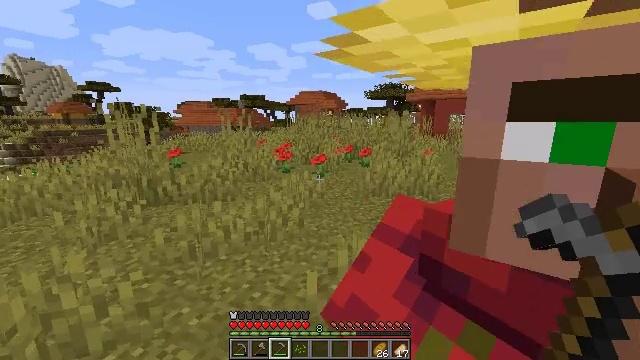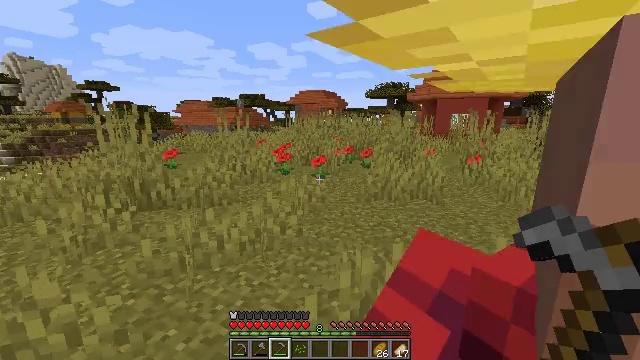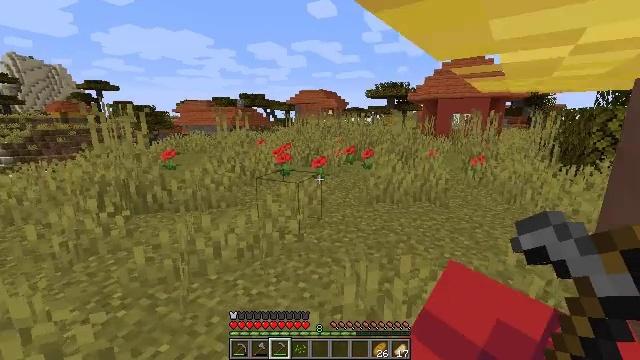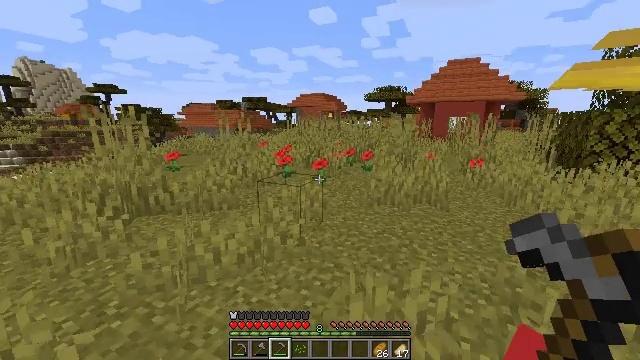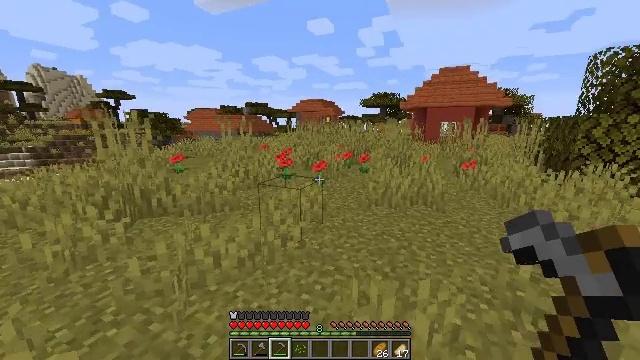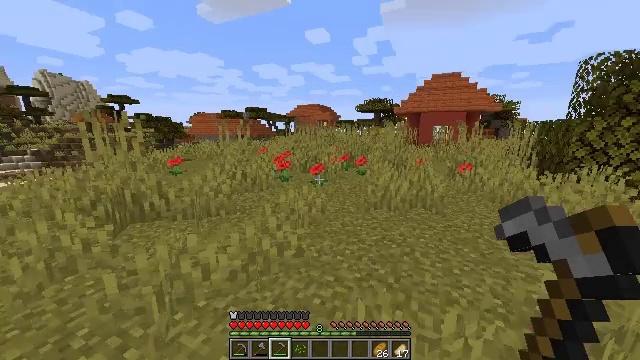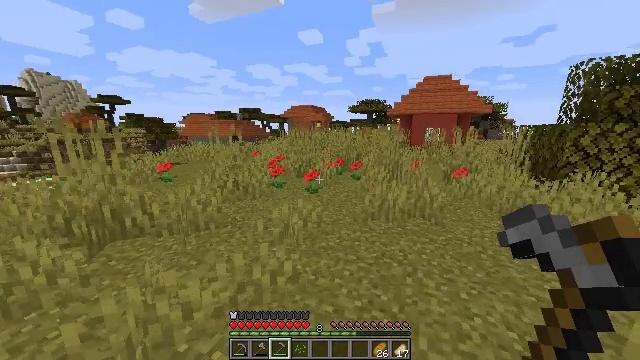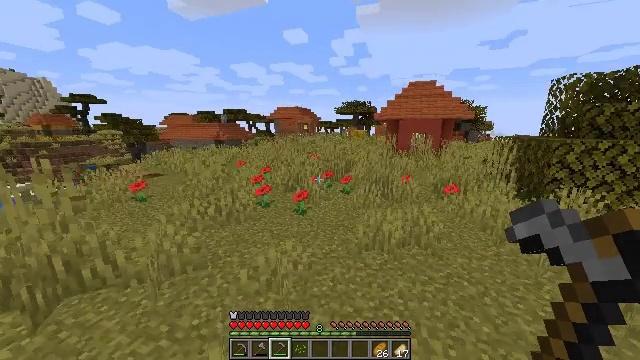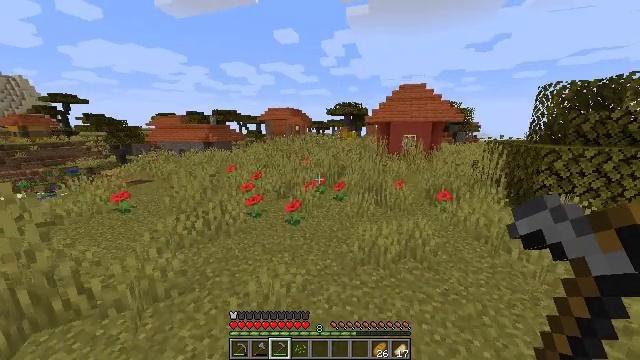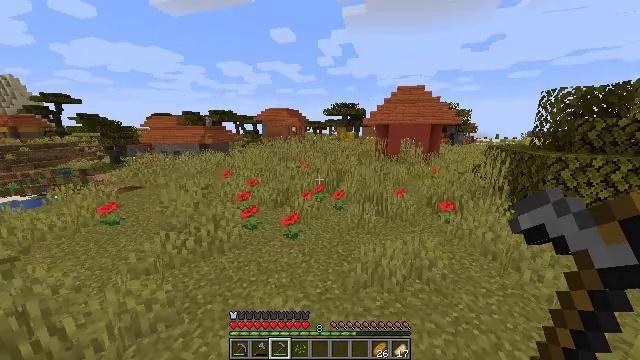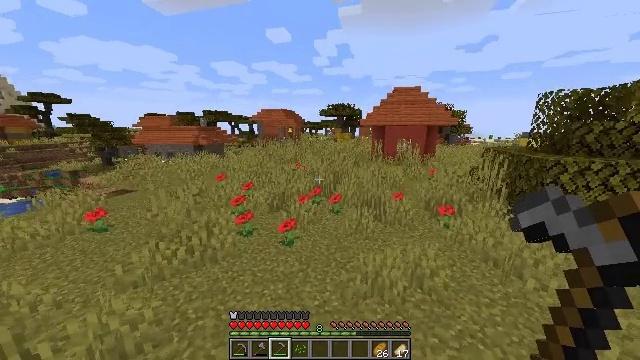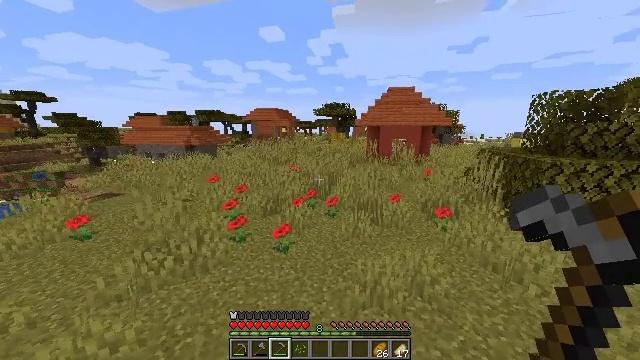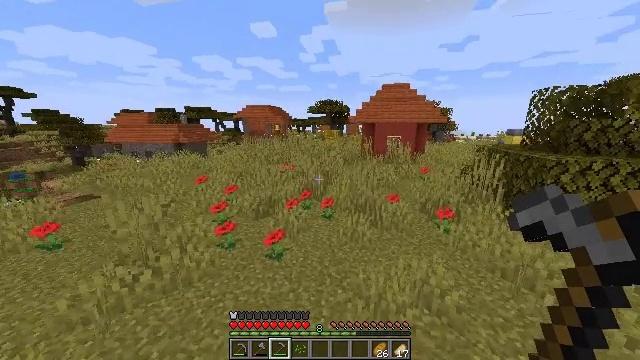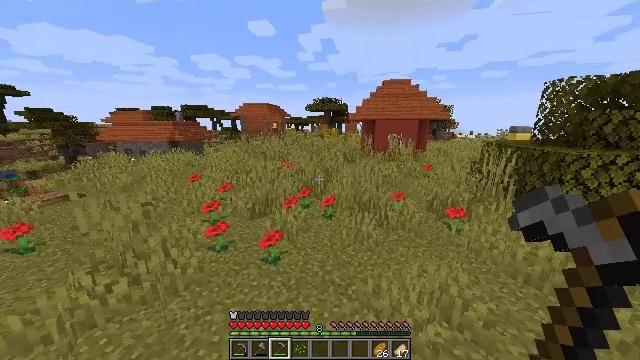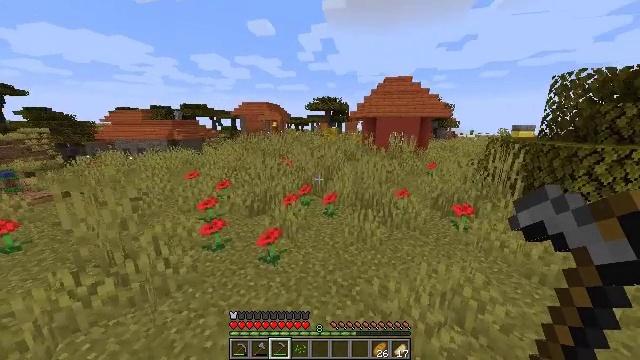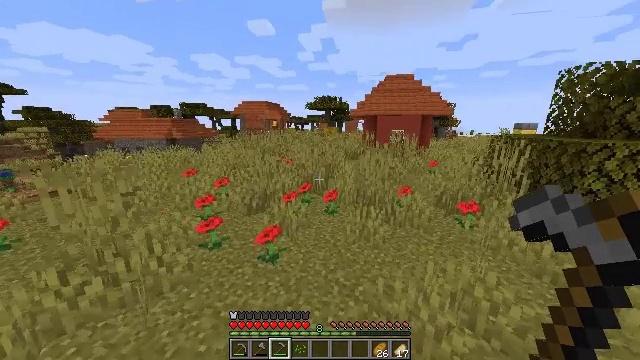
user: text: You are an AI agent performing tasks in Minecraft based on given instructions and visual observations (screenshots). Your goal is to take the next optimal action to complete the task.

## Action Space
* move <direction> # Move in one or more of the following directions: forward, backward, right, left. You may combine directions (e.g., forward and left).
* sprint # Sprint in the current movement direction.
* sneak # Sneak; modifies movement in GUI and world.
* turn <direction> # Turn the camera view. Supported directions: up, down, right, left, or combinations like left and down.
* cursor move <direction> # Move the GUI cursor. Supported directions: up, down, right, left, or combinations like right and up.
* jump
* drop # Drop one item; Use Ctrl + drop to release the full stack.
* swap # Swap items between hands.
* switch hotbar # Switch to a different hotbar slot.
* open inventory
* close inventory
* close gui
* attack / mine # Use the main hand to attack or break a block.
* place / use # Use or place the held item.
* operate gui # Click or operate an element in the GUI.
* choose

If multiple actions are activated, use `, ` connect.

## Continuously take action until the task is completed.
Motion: motion action
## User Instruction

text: Harvest hay blocks from the village.
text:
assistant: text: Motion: move forward
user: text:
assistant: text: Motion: move forward, sprint
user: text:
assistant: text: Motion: move forward, sprint
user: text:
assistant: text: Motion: move forward, sprint
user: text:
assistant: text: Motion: move forward, sprint
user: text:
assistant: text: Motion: move forward, sprint, turn right, jump
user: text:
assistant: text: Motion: move forward, sprint, turn right, jump
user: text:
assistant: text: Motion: move forward, sprint, turn right, jump
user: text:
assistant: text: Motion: move forward, sprint, jump
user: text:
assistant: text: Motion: move forward, sprint, turn right, jump
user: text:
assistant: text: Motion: move forward, sprint, turn right, jump
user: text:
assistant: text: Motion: move forward, sprint, turn right, jump
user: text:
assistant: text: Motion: move forward, sprint, jump
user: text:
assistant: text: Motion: move forward, sprint, jump
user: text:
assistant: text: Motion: move forward, sprint, jump
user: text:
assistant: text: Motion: move forward, sprint, jump
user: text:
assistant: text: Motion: move forward, sprint, jump
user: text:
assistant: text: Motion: move forward, sprint, jump
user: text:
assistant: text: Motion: move forward, sprint, jump
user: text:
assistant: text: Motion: move forward, sprint, jump
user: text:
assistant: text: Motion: move forward, sprint, jump
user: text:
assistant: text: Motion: move forward, sprint, jump
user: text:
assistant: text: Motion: move forward, sprint, jump
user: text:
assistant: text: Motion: move forward, sprint, turn right, jump
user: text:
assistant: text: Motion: move forward, sprint, turn right, jump
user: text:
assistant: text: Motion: move forward, sprint, turn right, jump
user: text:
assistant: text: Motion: move forward, sprint, turn right, jump
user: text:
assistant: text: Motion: move forward, sprint, jump
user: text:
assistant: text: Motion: move forward, sprint, jump
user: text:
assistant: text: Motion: move forward, sprint, jump